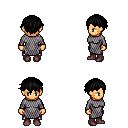
a pixel art fantasy rpg character, female body template, human, tanned skin, chain mail, metal pants, black short bangs hairstyle, maroon shoes, four views (front, back, left, right), 2x2 character sprite sheet, small pixel art, hard edges, no anti-aliasing